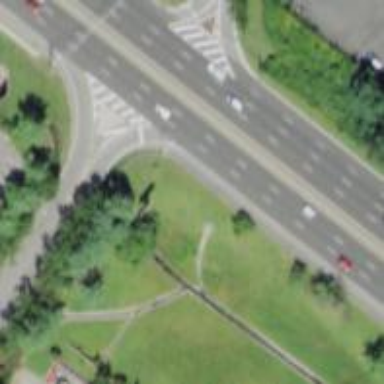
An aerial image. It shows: Trunk link highway.